Question:
I have just installed a fresh copy of TortoiseGIT 1.8.7.0 Stable version for 32-bit. I just noticed this problem when I'm setting up password caching for GitHub. Does anyone know how should I fix this?
I do know credential helpers are supported for Git 1.7.10 and up.
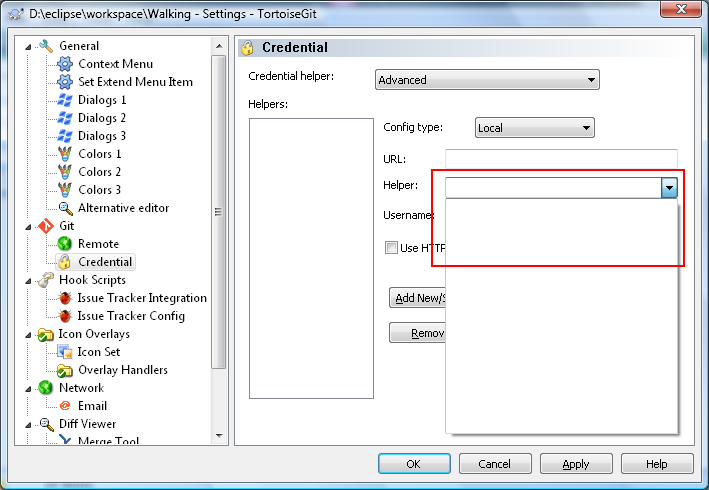
Answer: Okay, after Googling around, I found the answer. Ironic though, it's a SO answer.
<URL>
Step by step:
-
<URL>
-
(32-bit) C:\Program Files\Git\libexec\git-core
(64-bit) C:\Program Files (x86)\libexec\git-core
Note that the following locations may vary across different installations. Modify the file locations accordingly.
- - -